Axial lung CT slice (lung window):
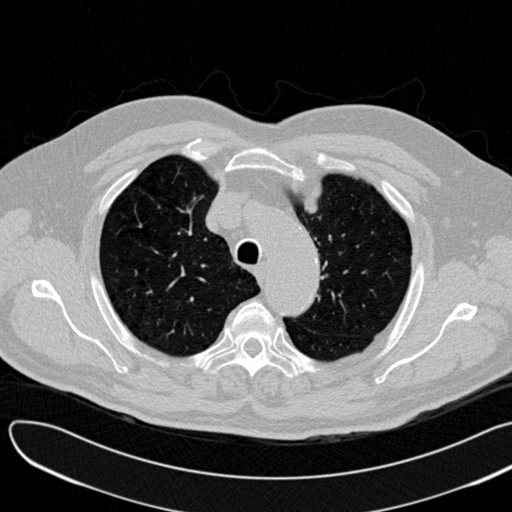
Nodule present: no